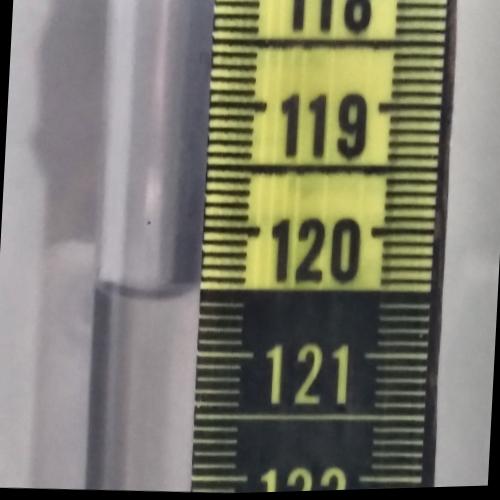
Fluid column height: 120.5 cm